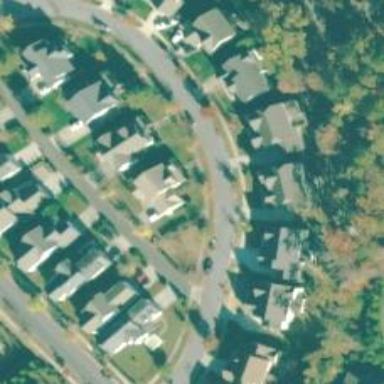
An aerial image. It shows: Residential road with separate asphalt sidewalk.